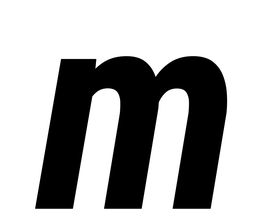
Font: Roboto-Italic_Condensed_Bold_Italic